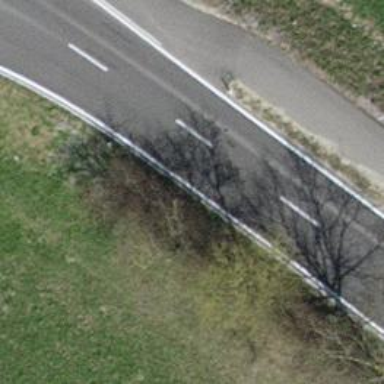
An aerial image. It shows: Primary road with asphalt surface.